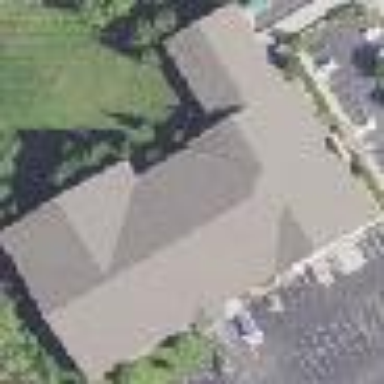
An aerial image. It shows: Commercial building.